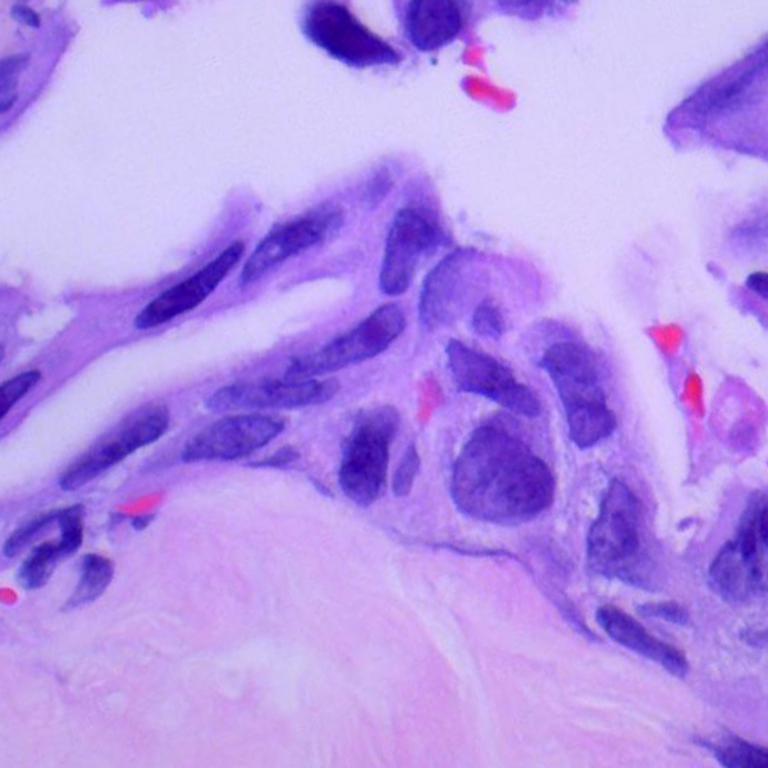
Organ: lung
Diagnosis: adenocarcinomas